Question: Where is the lib folder with the JAR's? Is there some magic to load the JAR's from another directory?
image

directory structure:
'''
thufir@dur:~/NetBeansProjects$
thufir@dur:~/NetBeansProjects$
thufir@dur:~/NetBeansProjects$ tree fud/
fud/
+-- build.xml
+-- manifest.mf
+-- nbproject
| +-- build-impl.xml
| +-- genfiles.properties
| +-- private
| | +-- private.properties
| | +-- private.xml
| +-- project.properties
| +-- project.xml
+-- src
+-- dur
+-- bounceme
+-- net
+-- view
+-- NewJFrame.form
+-- NewJFrame.java
7 directories, 10 files
thufir@dur:~/NetBeansProjects$
thufir@dur:~/NetBeansProjects$ head fud/build.xml
<?xml version="1.0" encoding="UTF-8"?>
<!-- You may freely edit this file. See commented blocks below for -->
<!-- some examples of how to customize the build. -->
<!-- (If you delete it and reopen the project it will be recreated.) -->
<!-- By default, only the Clean and Build commands use this build script. -->
<!-- Commands such as Run, Debug, and Test only use this build script if -->
<!-- the Compile on Save feature is turned off for the project. -->
<!-- You can turn off the Compile on Save (or Deploy on Save) setting -->
<!-- in the project's Project Properties dialog box.-->
<project name="fud" default="default" basedir=".">
thufir@dur:~/NetBeansProjects$
'''
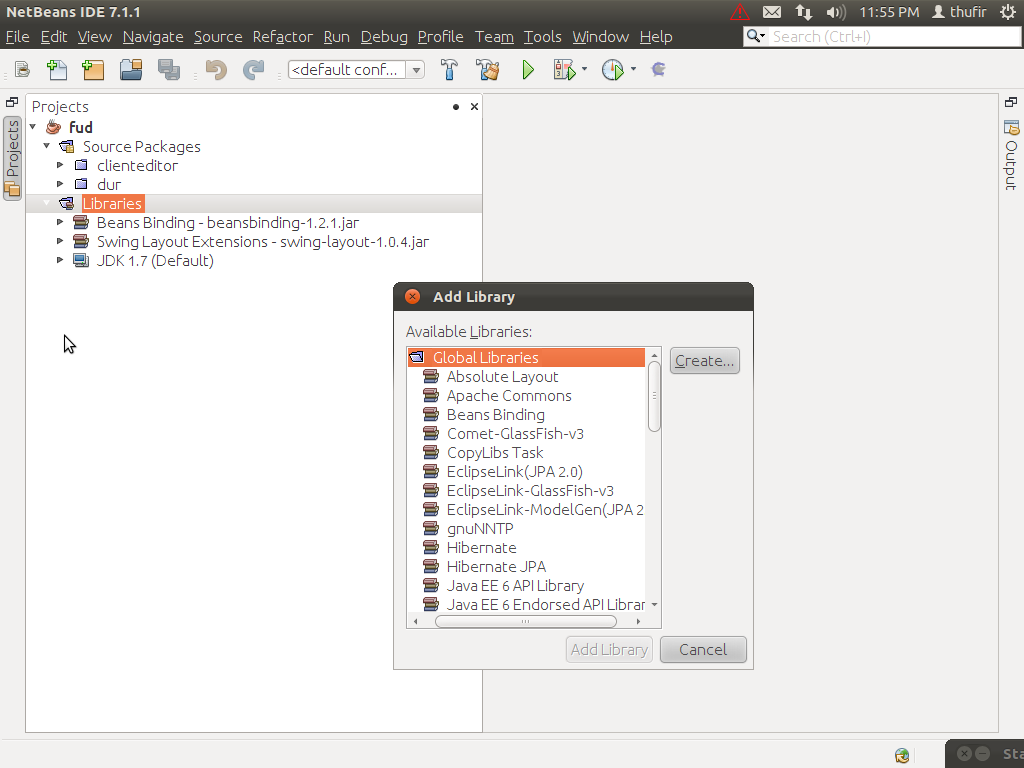
Answer: you have an option of add Jar/Folder just below Add Library . Use that